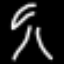
Label: palm tree